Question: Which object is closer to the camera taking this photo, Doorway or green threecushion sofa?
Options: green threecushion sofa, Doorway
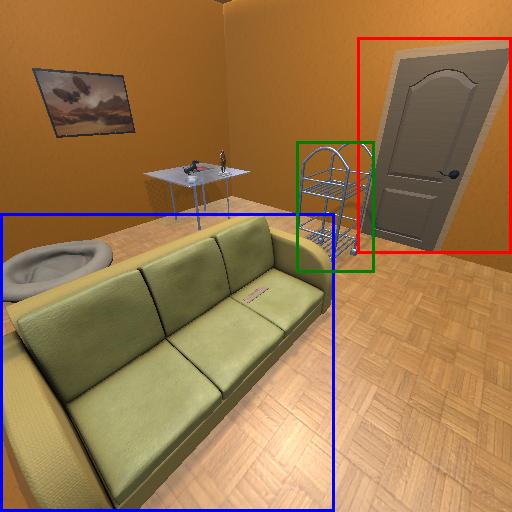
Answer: green threecushion sofa